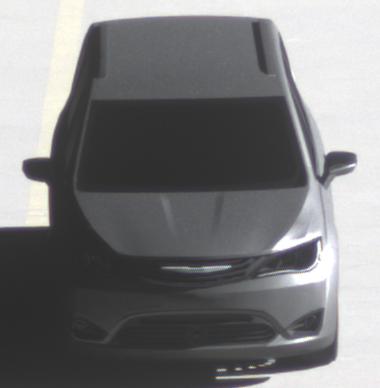
Make: Chrysler
Model: Pacifica
Detailed model: -
Model produced from: 2016
Model produced until: 2020
Doors: 5
Color: gray
Road condition: dry road
Daytime: midday
Contrast: high contrast